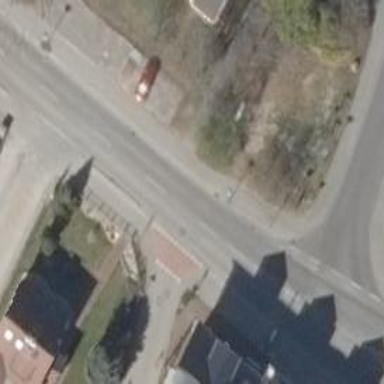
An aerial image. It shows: Secondary road with asphalt surface and sidewalks on both sides.